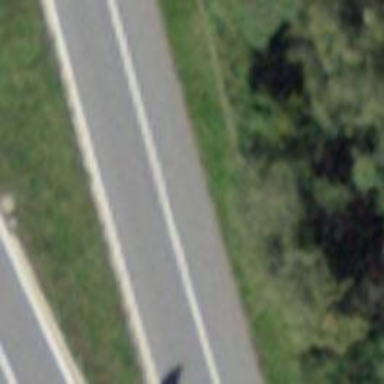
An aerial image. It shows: Trunk link road with asphalt surface.